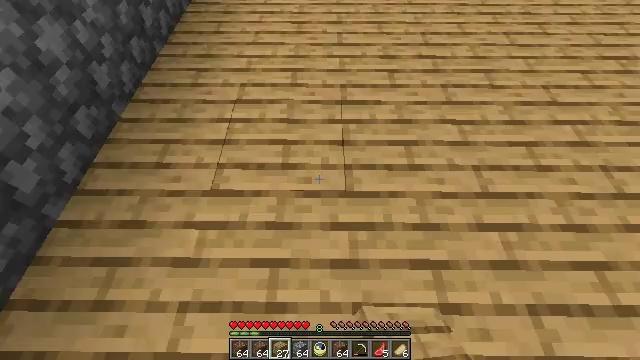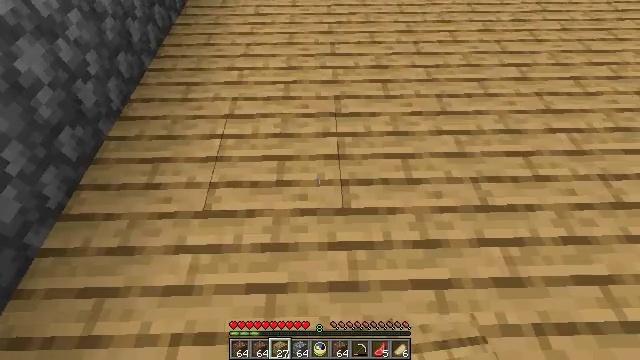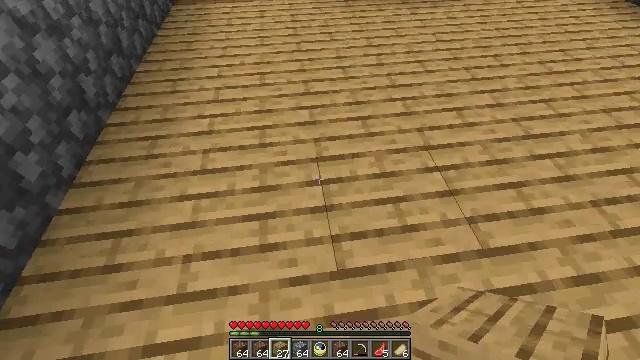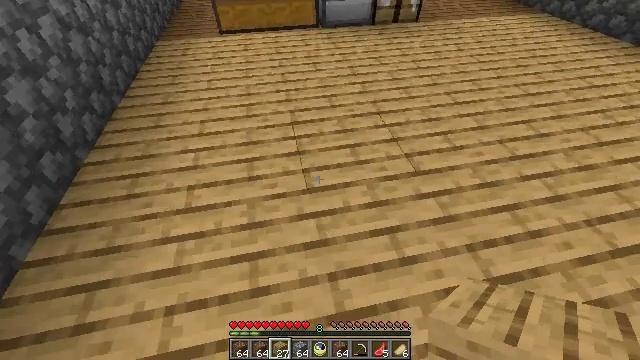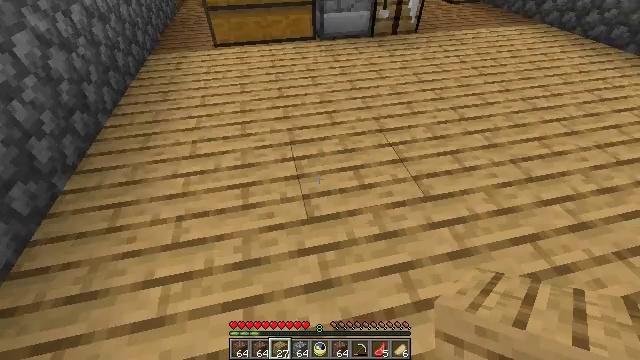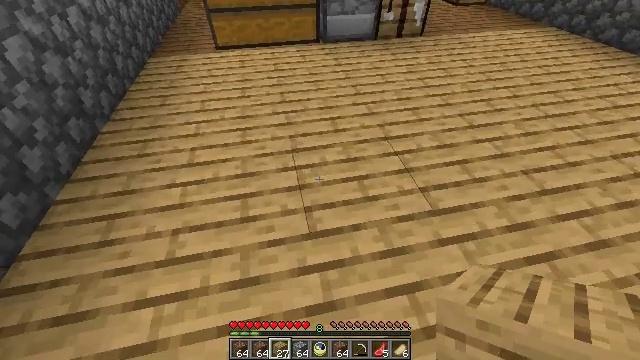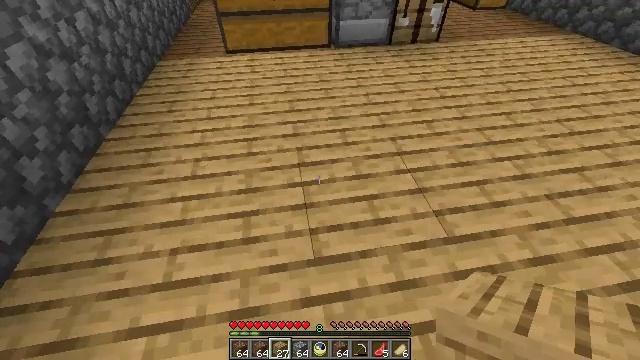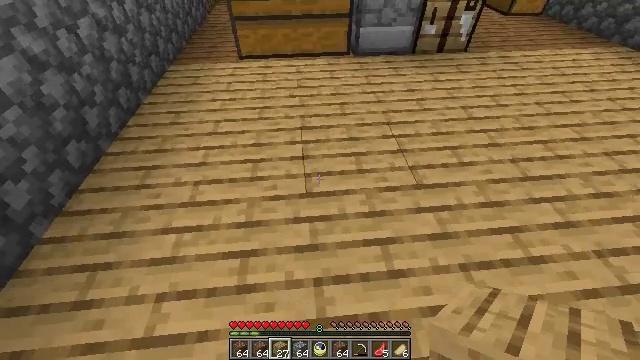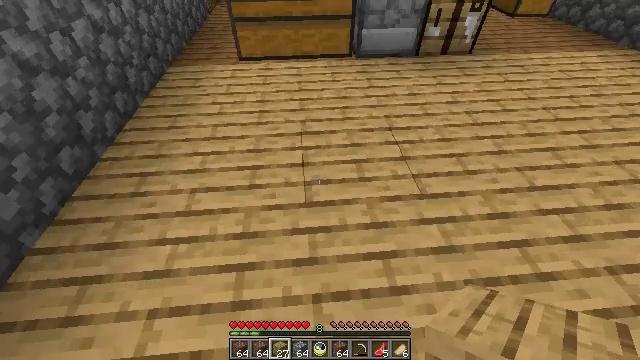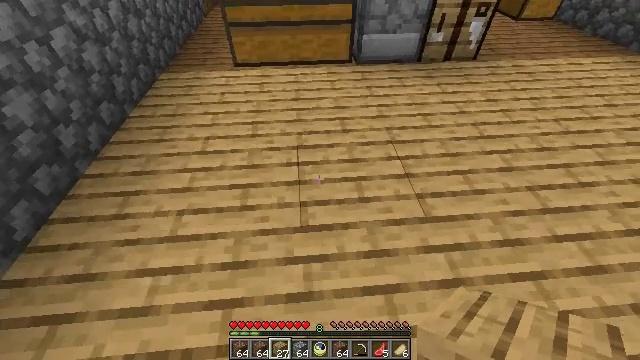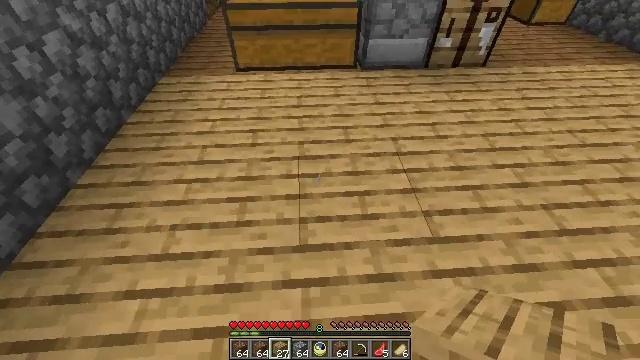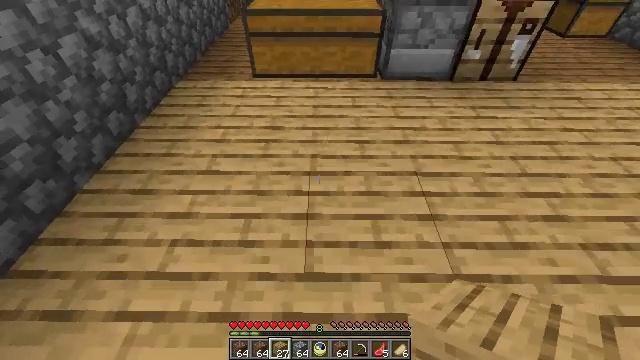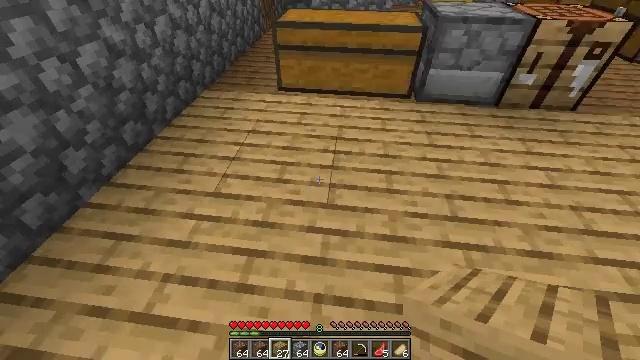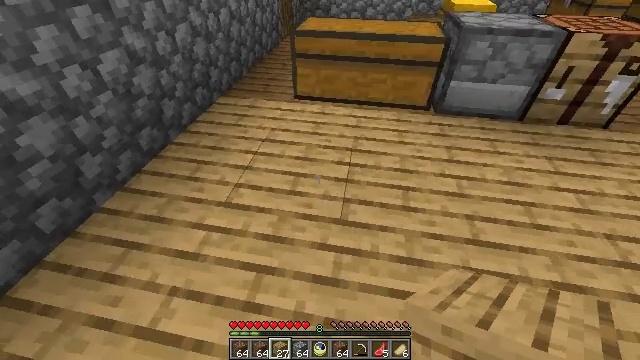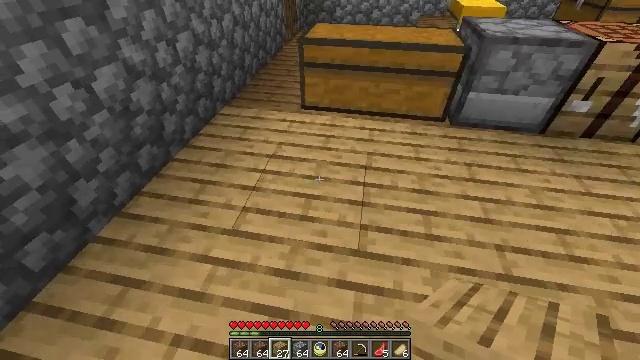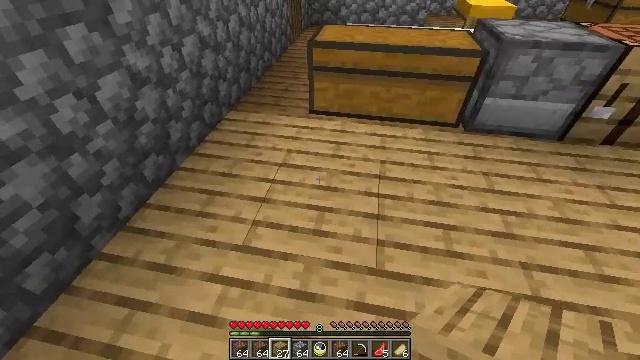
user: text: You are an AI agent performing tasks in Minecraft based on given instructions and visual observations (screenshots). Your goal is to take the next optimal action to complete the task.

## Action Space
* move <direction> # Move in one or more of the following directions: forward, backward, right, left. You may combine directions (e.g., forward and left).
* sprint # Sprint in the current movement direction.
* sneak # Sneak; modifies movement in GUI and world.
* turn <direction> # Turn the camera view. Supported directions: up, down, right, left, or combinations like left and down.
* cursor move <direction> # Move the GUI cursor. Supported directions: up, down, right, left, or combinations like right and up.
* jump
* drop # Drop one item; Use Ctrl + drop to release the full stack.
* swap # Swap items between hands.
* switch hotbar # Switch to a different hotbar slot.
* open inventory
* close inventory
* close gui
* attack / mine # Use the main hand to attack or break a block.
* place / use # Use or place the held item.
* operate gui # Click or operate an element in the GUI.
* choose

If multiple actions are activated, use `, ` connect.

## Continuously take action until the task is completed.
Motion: motion action
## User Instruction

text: Attack the spruce planks to recycle them.
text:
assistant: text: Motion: move forward, turn right
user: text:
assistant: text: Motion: move forward, turn right and up
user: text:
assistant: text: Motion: move forward, turn right and up
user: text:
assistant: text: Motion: move forward, turn up
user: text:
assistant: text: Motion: move forward
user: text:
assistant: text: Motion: move forward, turn left
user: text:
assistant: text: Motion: move forward, turn left
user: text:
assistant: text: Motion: move forward
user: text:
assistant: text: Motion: move forward
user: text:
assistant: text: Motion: move forward, turn left
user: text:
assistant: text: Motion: move forward, turn left
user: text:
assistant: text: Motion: move forward, turn left and up
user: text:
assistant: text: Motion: move forward and move left, turn left and up
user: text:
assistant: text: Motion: move forward and move left
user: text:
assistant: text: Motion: move forward and move left
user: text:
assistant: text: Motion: move forward and move left
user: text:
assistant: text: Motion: move forward and move left
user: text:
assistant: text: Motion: move forward and move left
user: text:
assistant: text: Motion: move forward
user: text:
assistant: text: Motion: move forward
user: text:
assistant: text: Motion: move forward
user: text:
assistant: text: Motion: move forward, turn right
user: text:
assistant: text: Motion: move forward, turn right
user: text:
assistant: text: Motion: move forward
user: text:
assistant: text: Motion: move forward
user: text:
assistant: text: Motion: move forward
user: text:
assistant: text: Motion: move forward
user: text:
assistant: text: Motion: move forward
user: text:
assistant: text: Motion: open inventory
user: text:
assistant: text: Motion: open inventory